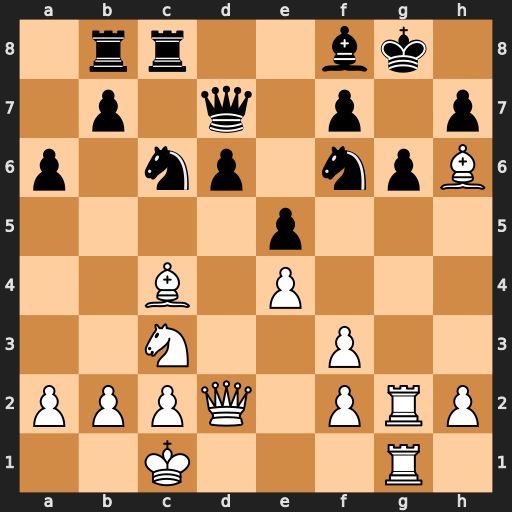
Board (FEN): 1rr2bk1/1p1q1p1p/p1np1npB/4p3/2B1P3/2N2P2/PPPQ1PRP/2K3R1
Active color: w
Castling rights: -
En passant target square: -
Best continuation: Rxg6+ hxg6 Rxg6+